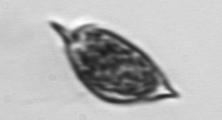
Label: Prorocentrum_micans